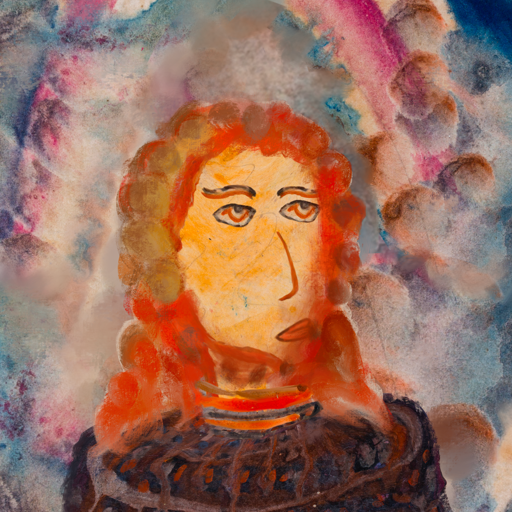
Background: Rupkatha, Head And Neck Side: Experience, Face Side: Experience, Bust: Hypocrite, Hair Side: Rupkatha, Head Accessory: Blank, Second Necklace: Blank, Necklace: Experience, Baby: Blank